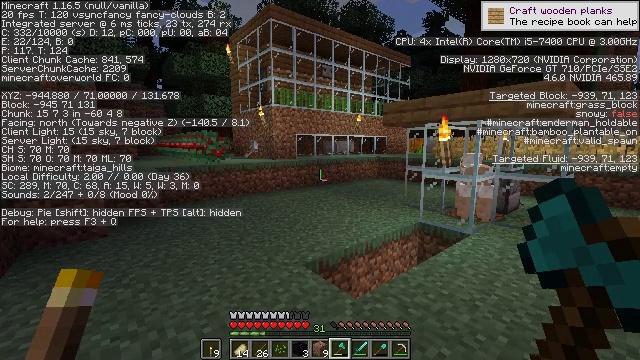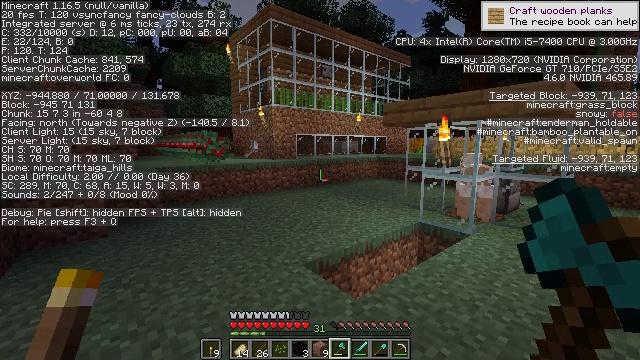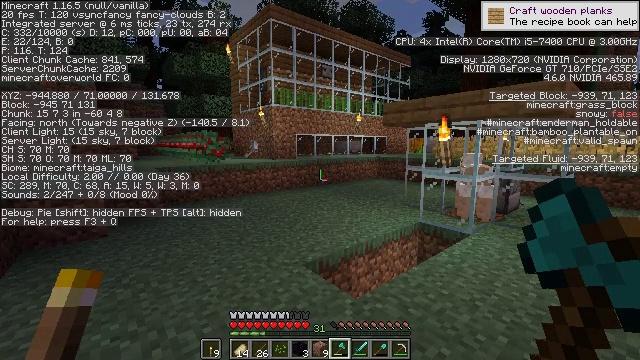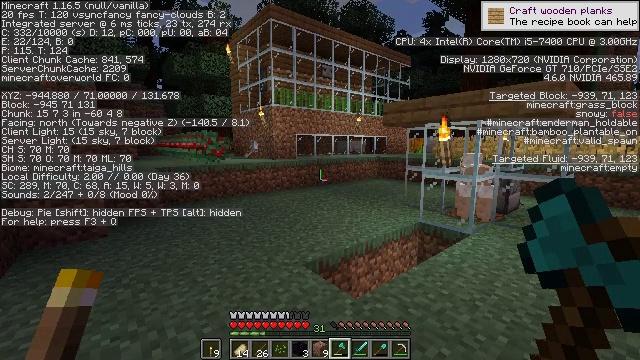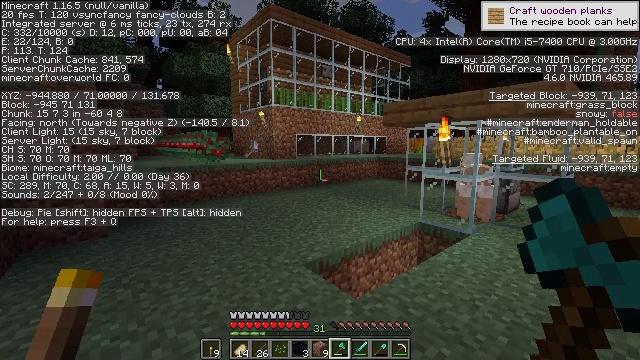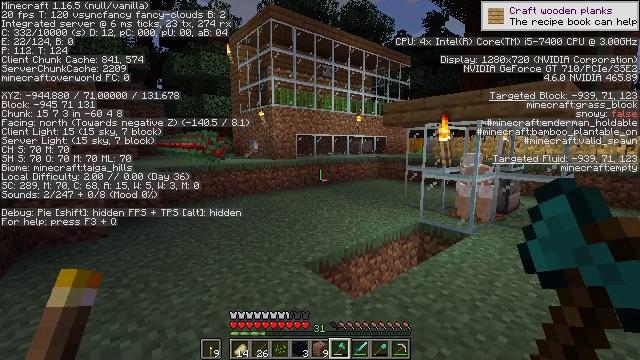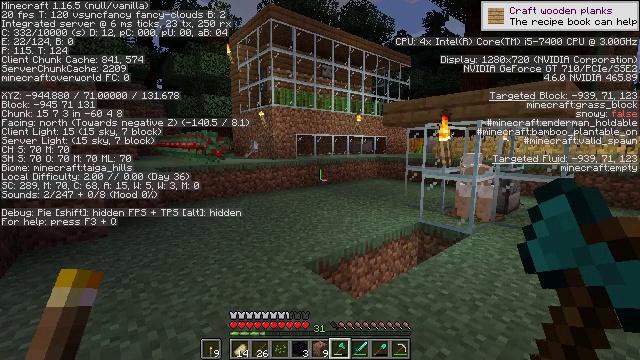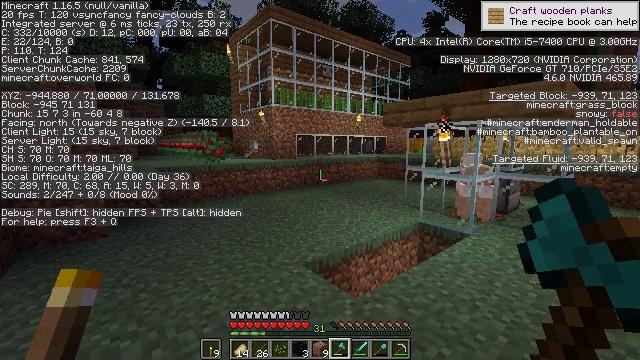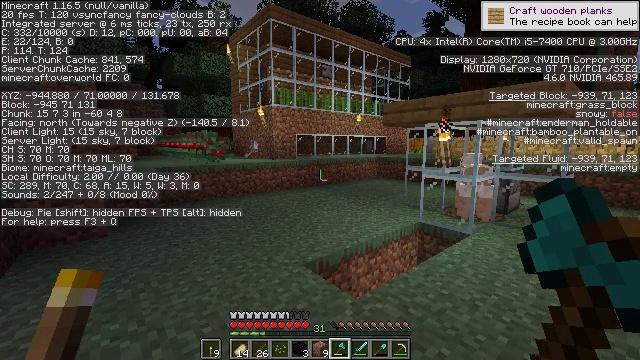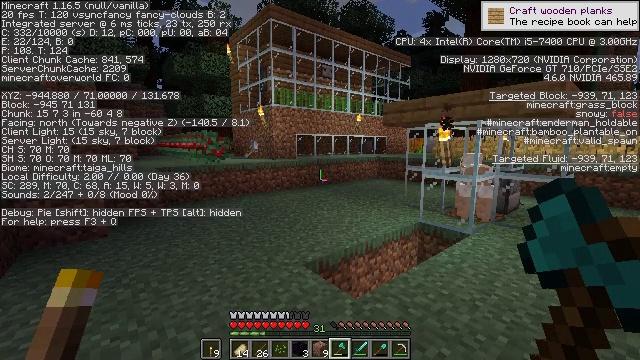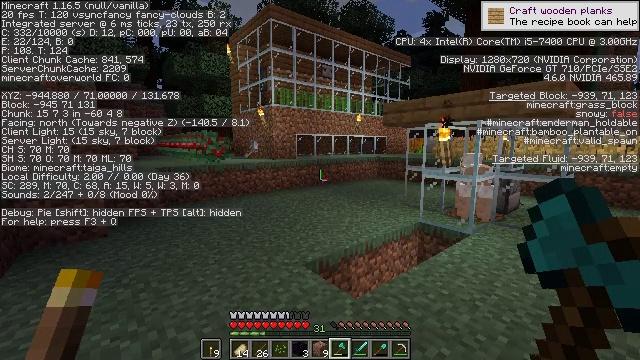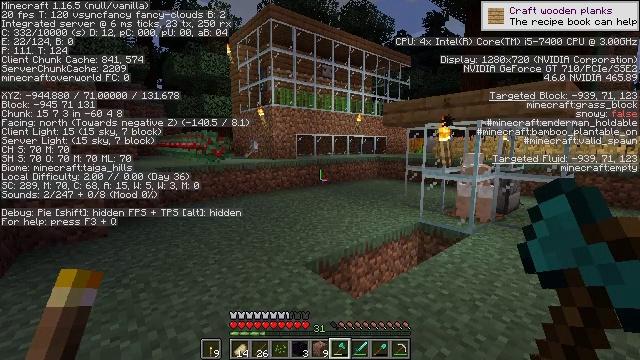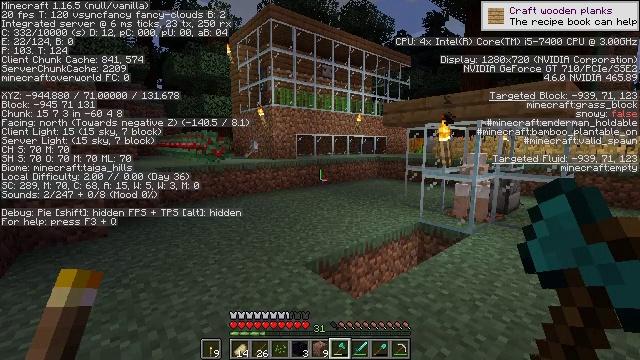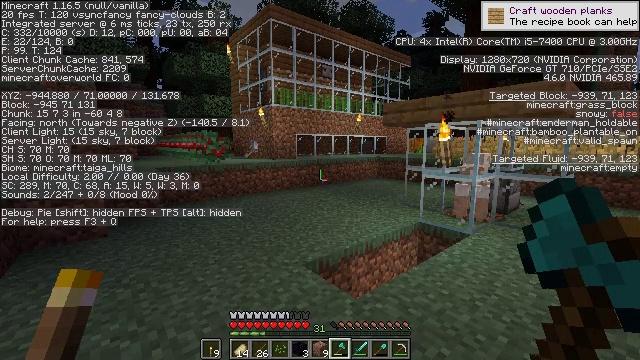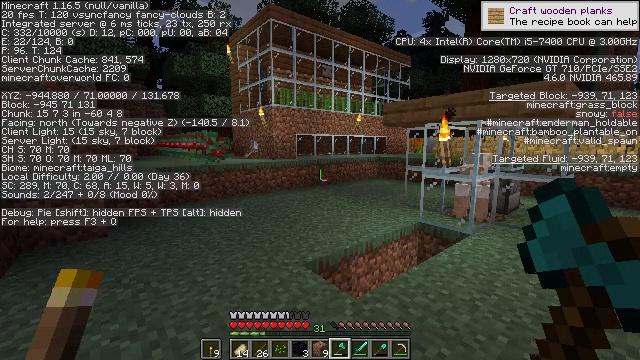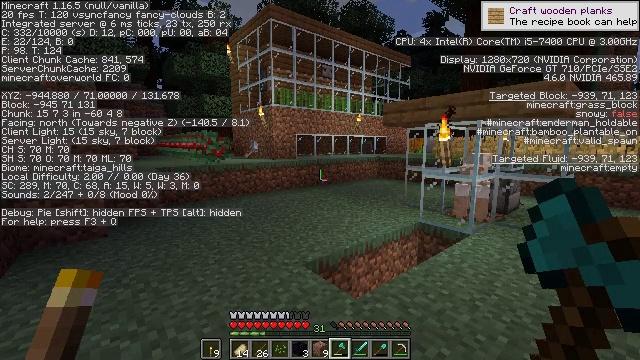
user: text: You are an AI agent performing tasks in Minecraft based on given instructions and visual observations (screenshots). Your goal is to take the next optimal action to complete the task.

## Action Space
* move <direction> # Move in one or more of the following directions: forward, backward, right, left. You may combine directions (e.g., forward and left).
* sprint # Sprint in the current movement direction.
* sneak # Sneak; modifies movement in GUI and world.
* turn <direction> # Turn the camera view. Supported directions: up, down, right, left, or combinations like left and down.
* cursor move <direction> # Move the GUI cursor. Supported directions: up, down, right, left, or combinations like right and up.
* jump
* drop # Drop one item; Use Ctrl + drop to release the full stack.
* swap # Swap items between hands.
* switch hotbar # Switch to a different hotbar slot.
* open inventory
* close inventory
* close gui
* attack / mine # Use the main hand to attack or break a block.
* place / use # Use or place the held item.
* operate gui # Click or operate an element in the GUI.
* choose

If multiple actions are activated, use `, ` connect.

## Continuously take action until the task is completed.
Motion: motion action
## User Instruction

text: Open a crafting table to craft a rail.
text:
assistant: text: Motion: no_op
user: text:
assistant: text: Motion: no_op
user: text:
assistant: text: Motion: no_op
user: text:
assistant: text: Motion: no_op
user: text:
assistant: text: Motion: no_op
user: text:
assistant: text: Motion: no_op
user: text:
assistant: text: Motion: no_op
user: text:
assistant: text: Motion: no_op
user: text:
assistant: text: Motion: no_op
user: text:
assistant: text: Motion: no_op
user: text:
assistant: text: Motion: no_op
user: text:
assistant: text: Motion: no_op
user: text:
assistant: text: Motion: no_op
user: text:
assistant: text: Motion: no_op
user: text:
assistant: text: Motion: no_op
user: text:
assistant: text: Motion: no_op
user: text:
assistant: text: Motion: no_op
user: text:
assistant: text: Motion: no_op
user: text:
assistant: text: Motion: no_op
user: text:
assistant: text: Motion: no_op
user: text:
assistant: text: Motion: no_op
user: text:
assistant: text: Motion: no_op
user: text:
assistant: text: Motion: no_op
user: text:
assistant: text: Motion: no_op
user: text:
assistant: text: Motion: no_op
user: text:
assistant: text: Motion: no_op
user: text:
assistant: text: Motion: no_op
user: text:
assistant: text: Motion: no_op
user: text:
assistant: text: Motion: no_op
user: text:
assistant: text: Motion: no_op